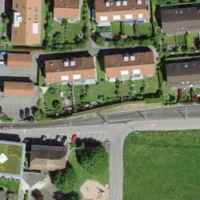
EUNIS habitat code: 54
Species observed at this site:
Certhia brachydactyla
Corvus corone
Turdus philomelos
Alcedo atthis
Emberiza citrinella
Dendrocopos major
Aegithalos caudatus
Buteo buteo
Anthus pratensis
Spinus spinus
Strix aluco
Muscicapa striata
Phylloscopus collybita
Poecile palustris
Ardea alba
Erithacus rubecula
Pica pica
Phoenicurus ochruros
Sitta europaea
Garrulus glandarius
Columba livia
Falco tinnunculus
Picus viridis
Corvus corax
Periparus ater
Accipiter nisus
Cyanistes caeruleus
Anas platyrhynchos
Sturnus vulgaris
Troglodytes troglodytes
Chloris chloris
Streptopelia decaocto
Corvus frugilegus
Pyrrhula pyrrhula
Passer domesticus
Fringilla coelebs
Carduelis carduelis
Columba palumbus
Turdus merula
Passer montanus
Parus major
Milvus migrans
Milvus milvus
Ciconia ciconia
Motacilla alba